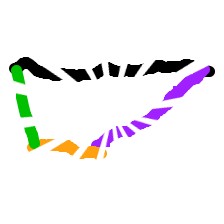
Shape: trapezoid